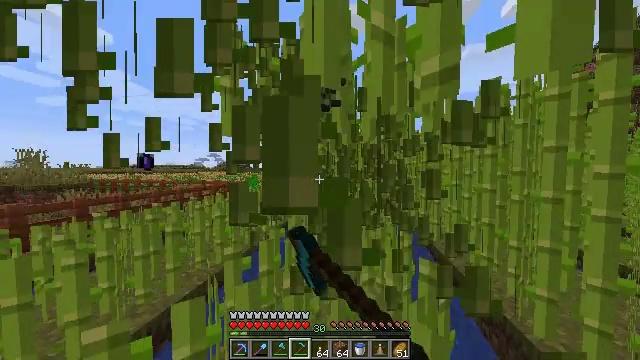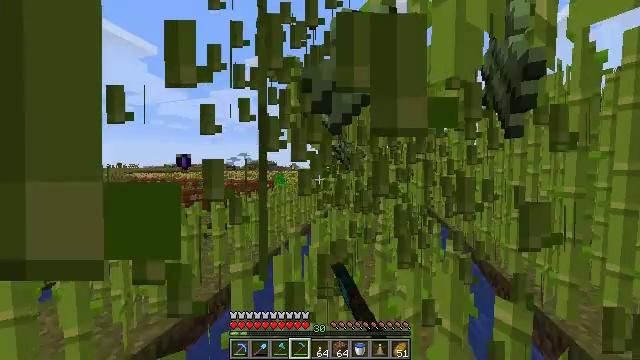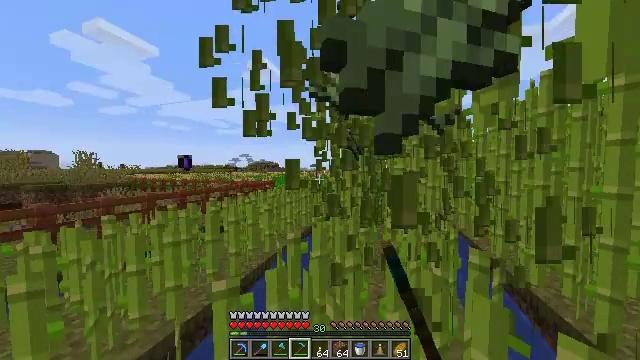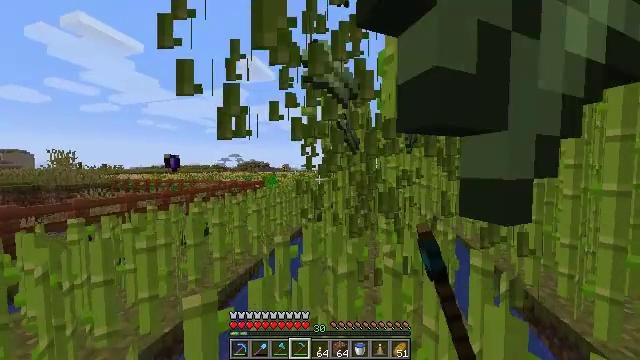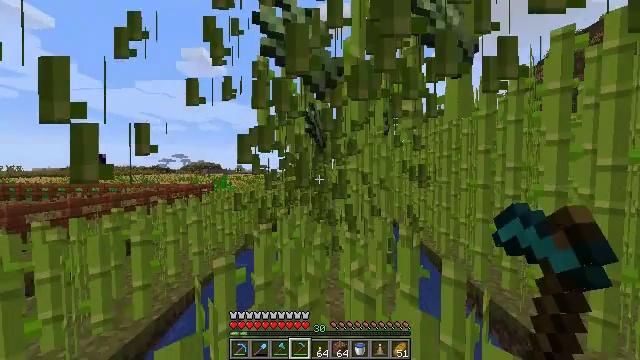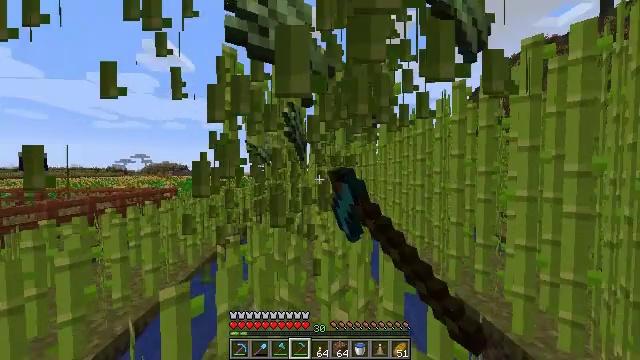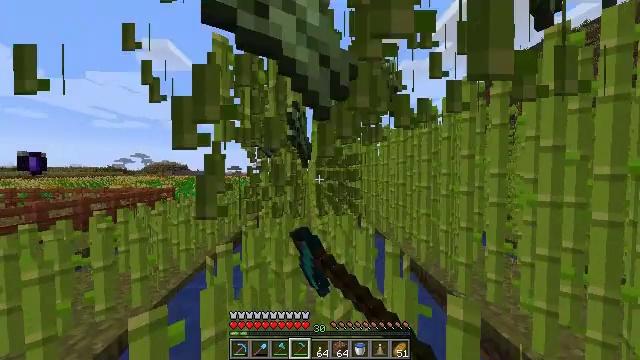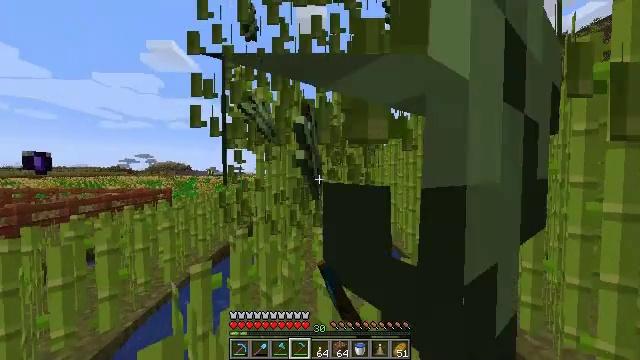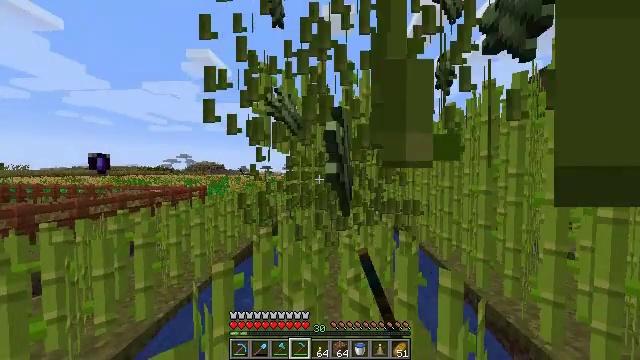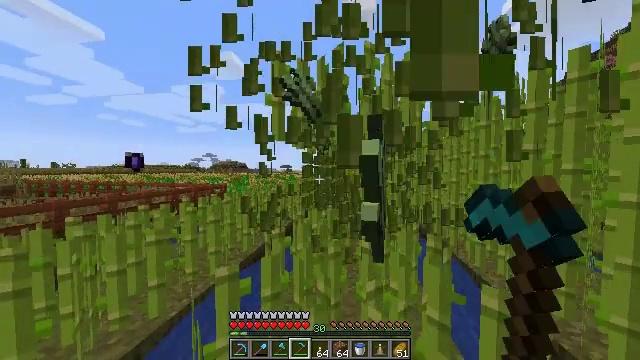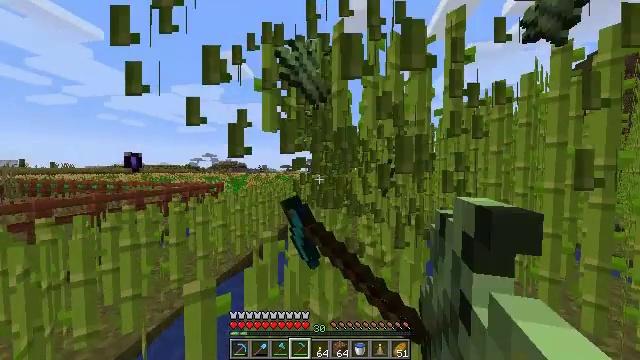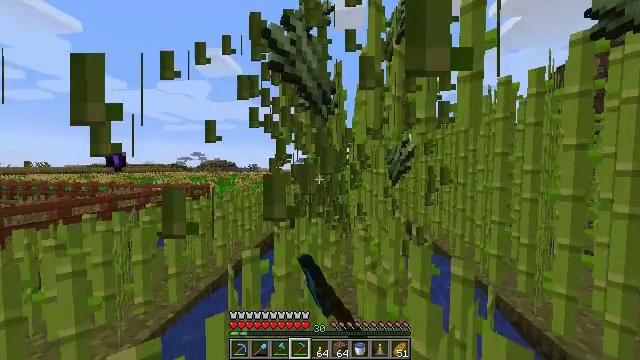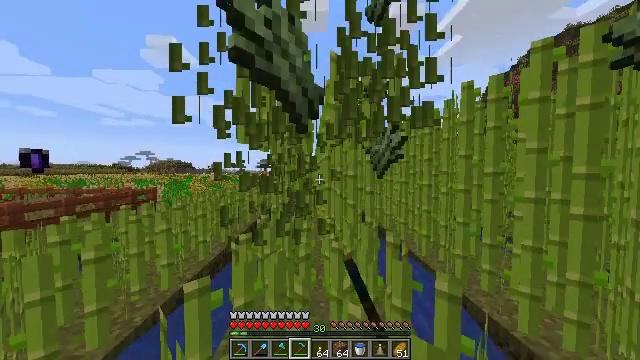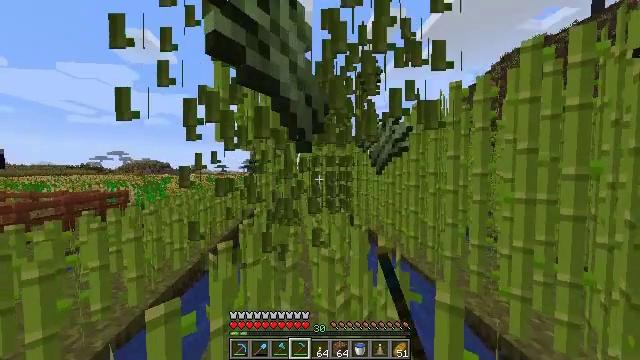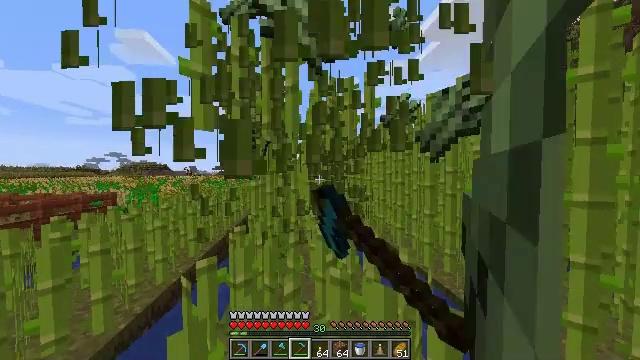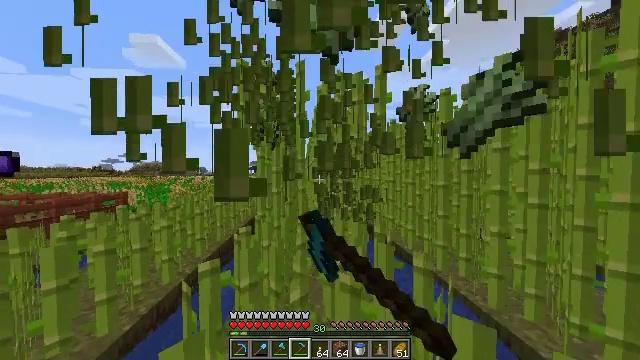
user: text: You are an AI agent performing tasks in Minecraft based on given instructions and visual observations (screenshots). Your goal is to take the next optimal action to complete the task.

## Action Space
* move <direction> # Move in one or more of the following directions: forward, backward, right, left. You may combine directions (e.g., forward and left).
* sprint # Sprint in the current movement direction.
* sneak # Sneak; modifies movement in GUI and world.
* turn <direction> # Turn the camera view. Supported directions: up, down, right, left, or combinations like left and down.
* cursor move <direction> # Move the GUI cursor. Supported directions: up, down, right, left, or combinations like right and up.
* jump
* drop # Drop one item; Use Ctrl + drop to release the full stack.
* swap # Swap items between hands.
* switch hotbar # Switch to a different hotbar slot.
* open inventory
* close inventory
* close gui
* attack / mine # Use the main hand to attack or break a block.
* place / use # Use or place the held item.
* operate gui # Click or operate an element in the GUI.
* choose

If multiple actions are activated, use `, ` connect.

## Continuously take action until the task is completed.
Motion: motion action
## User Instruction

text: Harvest sugar cane from the plant.
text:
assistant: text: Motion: move forward, sprint, turn left, attack / mine
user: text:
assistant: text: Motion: move forward, sprint, attack / mine
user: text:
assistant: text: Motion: move forward, sprint, turn right, attack / mine
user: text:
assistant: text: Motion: move forward, sprint, turn right, attack / mine
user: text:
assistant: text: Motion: move forward, sprint, turn right, attack / mine
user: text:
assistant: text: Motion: move forward, sprint, attack / mine
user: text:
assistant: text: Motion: move forward, sprint, attack / mine
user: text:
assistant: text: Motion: move forward, sprint, turn left, attack / mine
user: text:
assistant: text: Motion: move forward, sprint, turn left, attack / mine
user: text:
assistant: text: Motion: move forward, sprint, attack / mine
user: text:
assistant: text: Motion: move forward, sprint, turn right, attack / mine
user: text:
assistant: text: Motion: move forward, sprint, turn right, attack / mine
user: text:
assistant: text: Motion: move forward, sprint, turn right, attack / mine
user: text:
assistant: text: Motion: move forward, sprint, attack / mine
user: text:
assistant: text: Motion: move forward, sprint, turn left, attack / mine
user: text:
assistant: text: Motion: move forward, sprint, turn left, attack / mine
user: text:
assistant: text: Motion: move forward, sprint, turn left, attack / mine
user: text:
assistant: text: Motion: move forward, sprint, attack / mine
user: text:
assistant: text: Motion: move forward, sprint, attack / mine
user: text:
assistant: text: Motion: move forward, sprint, turn right, attack / mine
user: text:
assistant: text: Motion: move forward, sprint, turn right, attack / mine
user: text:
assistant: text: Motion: move forward, sprint, turn right, attack / mine
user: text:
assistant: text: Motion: move forward, sprint, attack / mine
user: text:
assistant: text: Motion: move forward, sprint, attack / mine
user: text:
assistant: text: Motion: move forward, sprint, turn left, attack / mine
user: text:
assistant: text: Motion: move forward, sprint, turn left, attack / mine
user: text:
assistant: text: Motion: move forward, sprint, attack / mine
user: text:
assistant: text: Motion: move forward, sprint, turn right, attack / mine
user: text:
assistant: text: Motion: move forward, sprint, turn right, attack / mine
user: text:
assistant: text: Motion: move forward, sprint, turn right, attack / mine